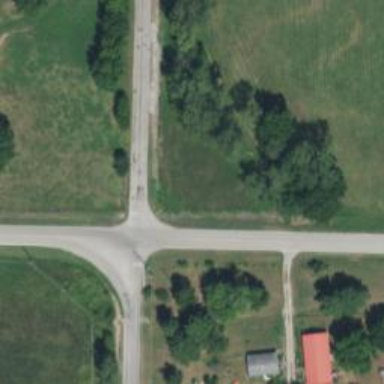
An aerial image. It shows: Stop road.